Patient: sex M, age 65
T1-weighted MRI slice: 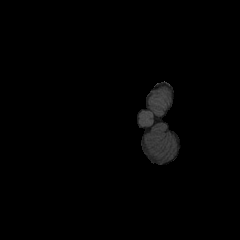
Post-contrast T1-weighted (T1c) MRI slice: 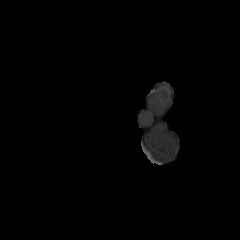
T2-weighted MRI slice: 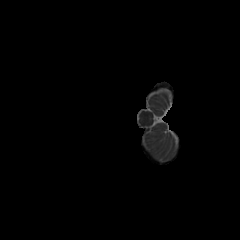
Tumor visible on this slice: no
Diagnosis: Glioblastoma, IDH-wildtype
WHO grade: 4